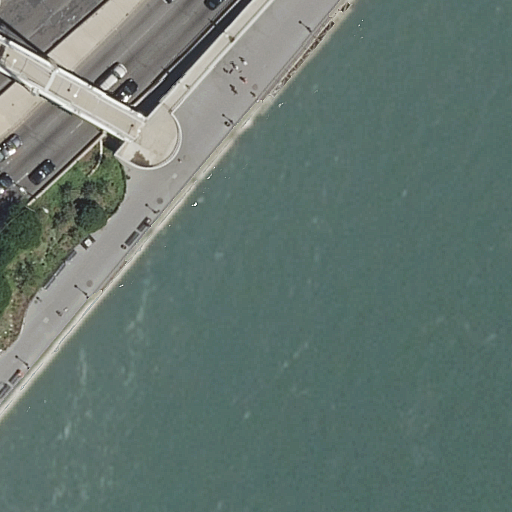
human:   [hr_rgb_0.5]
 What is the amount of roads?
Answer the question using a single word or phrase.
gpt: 5

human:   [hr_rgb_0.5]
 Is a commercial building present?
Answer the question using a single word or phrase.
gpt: no

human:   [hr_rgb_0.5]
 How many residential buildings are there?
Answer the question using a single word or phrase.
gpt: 0

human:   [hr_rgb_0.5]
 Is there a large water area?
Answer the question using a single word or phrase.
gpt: yes

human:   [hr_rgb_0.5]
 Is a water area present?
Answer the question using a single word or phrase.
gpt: yes

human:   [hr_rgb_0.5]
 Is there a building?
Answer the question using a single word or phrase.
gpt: no

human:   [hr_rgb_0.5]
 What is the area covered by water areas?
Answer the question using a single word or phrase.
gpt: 7515m2

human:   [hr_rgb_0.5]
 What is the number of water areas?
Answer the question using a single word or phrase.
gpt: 1

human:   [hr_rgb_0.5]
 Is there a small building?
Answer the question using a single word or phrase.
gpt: no

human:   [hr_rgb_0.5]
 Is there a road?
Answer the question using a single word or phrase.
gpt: yes

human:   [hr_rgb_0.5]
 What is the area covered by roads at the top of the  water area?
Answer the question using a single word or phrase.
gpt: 0m2

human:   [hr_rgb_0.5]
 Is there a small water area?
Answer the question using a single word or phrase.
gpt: no

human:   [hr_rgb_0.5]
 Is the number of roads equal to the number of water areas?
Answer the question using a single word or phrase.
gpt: no

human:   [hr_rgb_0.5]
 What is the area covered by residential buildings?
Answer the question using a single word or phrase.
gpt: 0m2

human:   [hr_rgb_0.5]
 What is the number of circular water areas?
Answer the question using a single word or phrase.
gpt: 0

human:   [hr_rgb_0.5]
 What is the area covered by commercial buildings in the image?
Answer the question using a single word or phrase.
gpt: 0m2

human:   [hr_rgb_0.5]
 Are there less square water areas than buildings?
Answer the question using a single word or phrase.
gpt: no

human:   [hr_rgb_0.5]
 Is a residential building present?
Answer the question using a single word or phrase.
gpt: no

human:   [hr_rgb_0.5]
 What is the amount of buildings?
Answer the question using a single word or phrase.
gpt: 0

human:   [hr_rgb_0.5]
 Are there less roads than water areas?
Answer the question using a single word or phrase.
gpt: no

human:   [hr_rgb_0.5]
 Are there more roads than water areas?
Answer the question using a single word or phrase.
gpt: yes

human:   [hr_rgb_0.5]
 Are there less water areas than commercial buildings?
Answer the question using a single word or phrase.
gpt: no

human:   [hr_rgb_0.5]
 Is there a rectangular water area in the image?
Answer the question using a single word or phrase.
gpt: yes

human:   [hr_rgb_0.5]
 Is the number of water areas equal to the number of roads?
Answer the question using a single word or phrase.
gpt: no

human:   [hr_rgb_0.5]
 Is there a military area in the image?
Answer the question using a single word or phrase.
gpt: no

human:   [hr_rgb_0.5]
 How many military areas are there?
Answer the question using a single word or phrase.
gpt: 0

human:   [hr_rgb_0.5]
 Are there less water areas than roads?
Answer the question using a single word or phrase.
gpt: yes

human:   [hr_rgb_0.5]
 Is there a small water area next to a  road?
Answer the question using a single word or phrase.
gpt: no

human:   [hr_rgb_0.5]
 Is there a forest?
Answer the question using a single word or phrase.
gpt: no

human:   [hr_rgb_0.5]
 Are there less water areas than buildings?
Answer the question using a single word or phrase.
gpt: no

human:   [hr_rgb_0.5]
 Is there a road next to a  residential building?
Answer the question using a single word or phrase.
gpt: no

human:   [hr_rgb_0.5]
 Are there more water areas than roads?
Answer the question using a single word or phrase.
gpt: no

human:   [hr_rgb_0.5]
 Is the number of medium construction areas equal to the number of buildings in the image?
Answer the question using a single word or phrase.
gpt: yes

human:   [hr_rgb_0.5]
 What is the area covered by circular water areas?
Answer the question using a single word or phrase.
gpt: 0m2

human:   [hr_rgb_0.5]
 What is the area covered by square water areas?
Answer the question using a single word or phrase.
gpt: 0m2

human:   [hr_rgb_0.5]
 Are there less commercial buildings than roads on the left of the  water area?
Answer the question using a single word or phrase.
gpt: yes

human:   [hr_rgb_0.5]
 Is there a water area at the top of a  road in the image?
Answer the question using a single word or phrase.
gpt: no

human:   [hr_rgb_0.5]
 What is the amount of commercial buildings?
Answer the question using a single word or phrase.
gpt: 0

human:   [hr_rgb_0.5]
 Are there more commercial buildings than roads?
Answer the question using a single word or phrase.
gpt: no

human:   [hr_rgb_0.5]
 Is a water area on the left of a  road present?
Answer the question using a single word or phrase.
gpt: no

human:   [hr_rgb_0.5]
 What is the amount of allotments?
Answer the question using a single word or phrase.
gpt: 0

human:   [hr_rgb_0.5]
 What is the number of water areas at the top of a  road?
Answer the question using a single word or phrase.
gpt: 0

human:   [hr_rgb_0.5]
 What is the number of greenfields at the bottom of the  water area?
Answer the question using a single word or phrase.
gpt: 0

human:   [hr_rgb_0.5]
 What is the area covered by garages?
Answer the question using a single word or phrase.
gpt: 0m2

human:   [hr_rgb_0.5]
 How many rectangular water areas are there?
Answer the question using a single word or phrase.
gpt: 1

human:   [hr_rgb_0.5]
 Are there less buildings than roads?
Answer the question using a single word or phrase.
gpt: yes

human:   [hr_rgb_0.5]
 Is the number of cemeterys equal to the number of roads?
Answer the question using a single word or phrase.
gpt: no

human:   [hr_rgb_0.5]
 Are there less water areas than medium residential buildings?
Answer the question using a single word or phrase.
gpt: no

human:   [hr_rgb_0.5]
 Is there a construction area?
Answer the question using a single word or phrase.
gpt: no

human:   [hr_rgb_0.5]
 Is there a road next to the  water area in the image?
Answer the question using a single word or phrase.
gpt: yes

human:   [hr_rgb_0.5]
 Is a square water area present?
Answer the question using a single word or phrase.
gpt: no

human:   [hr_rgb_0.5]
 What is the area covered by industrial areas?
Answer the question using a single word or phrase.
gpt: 0m2

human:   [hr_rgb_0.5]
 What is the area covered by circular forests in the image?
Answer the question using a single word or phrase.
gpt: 0m2

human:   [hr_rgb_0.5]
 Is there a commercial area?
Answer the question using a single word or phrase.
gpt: no

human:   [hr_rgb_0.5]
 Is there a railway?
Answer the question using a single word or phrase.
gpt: no

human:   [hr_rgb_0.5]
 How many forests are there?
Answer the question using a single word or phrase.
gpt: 0

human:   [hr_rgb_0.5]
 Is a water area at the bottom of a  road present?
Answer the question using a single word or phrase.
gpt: no

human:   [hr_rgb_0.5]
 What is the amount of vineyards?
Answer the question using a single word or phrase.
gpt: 0

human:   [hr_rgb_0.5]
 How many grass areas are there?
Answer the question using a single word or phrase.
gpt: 0

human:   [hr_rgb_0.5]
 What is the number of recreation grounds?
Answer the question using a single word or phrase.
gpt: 0

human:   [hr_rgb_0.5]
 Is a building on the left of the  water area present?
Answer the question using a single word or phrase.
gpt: no

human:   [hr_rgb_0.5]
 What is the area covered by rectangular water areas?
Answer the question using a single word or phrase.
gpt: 7515m2

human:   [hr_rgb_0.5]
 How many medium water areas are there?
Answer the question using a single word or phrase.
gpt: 0

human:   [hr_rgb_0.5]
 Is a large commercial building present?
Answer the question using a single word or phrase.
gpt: no